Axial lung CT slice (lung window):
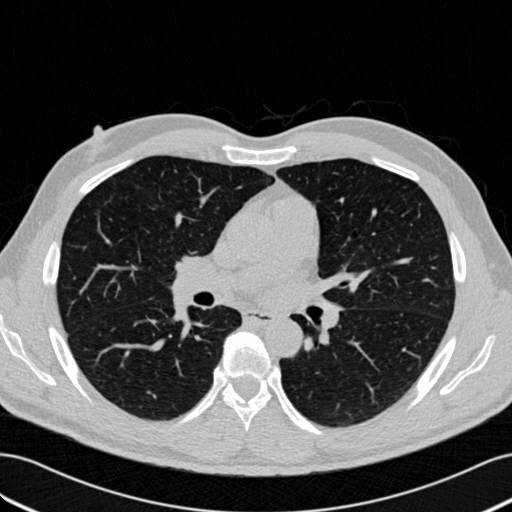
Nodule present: no